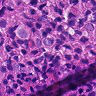
Metastatic tissue present: yes